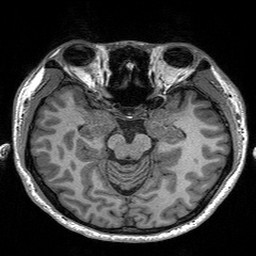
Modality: T1w
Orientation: coronal
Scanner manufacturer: siemens
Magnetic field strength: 3 T